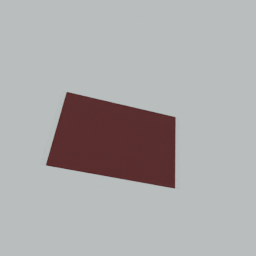
Label: decoration